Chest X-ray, AP view. Patient: 52 years old, sex F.
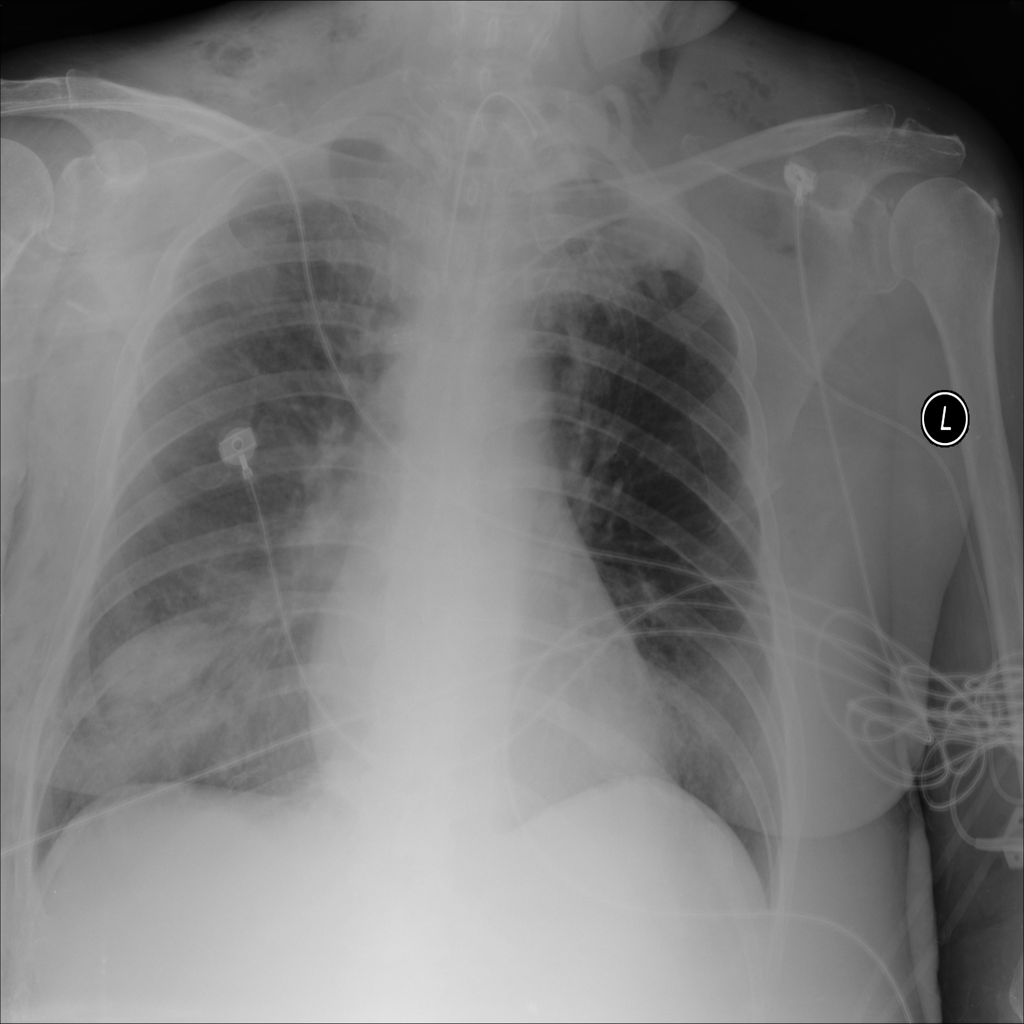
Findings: No Finding